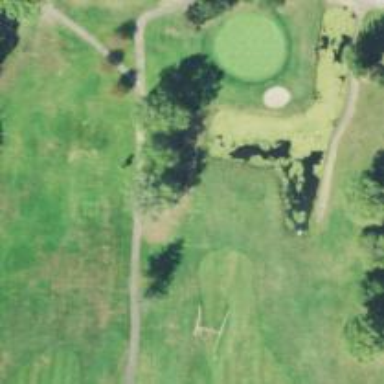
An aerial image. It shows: Golf hole.